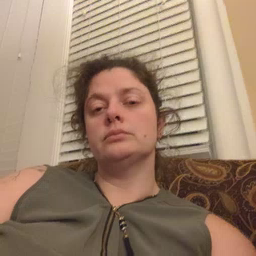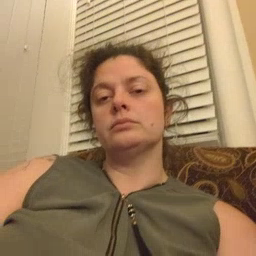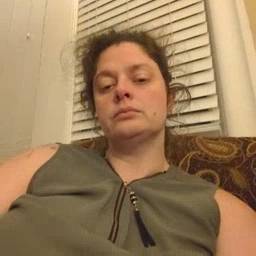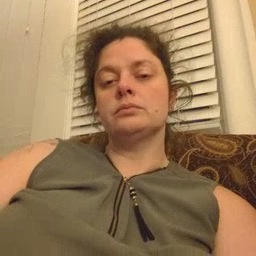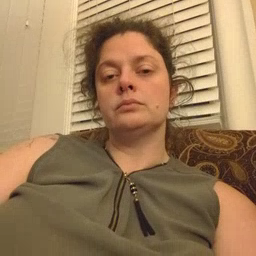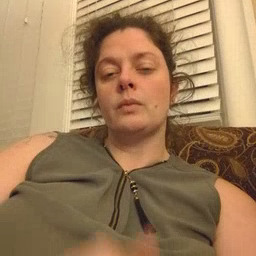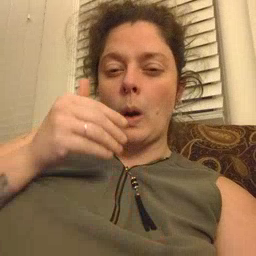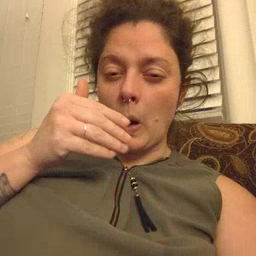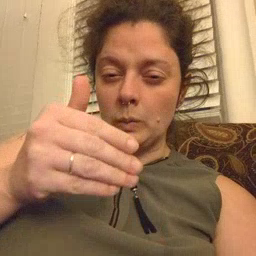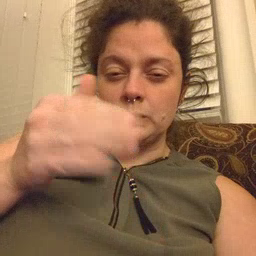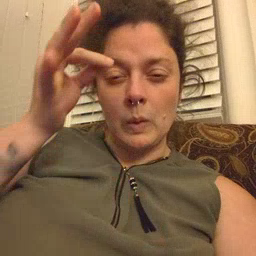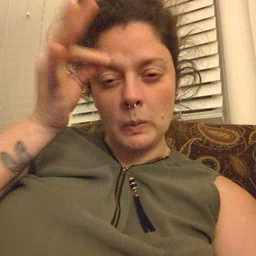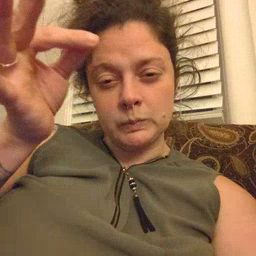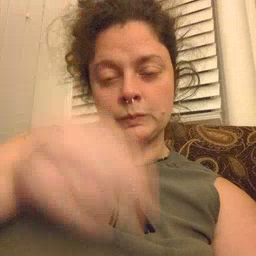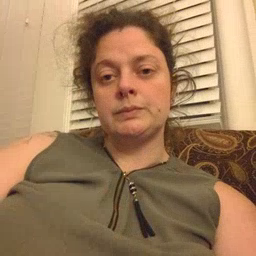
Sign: close